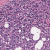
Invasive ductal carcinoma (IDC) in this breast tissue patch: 1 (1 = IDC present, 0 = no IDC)